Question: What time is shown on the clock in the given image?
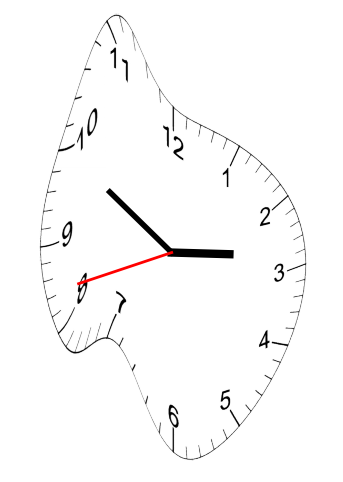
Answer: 02:49:42